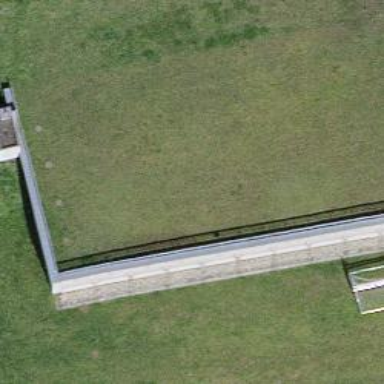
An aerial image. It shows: Roof covered with grass.